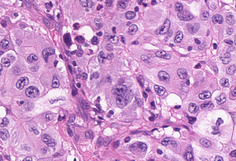
Tumor epithelial tissue: yes
Tumor-associated stroma tissue: no
Normal tissue: no